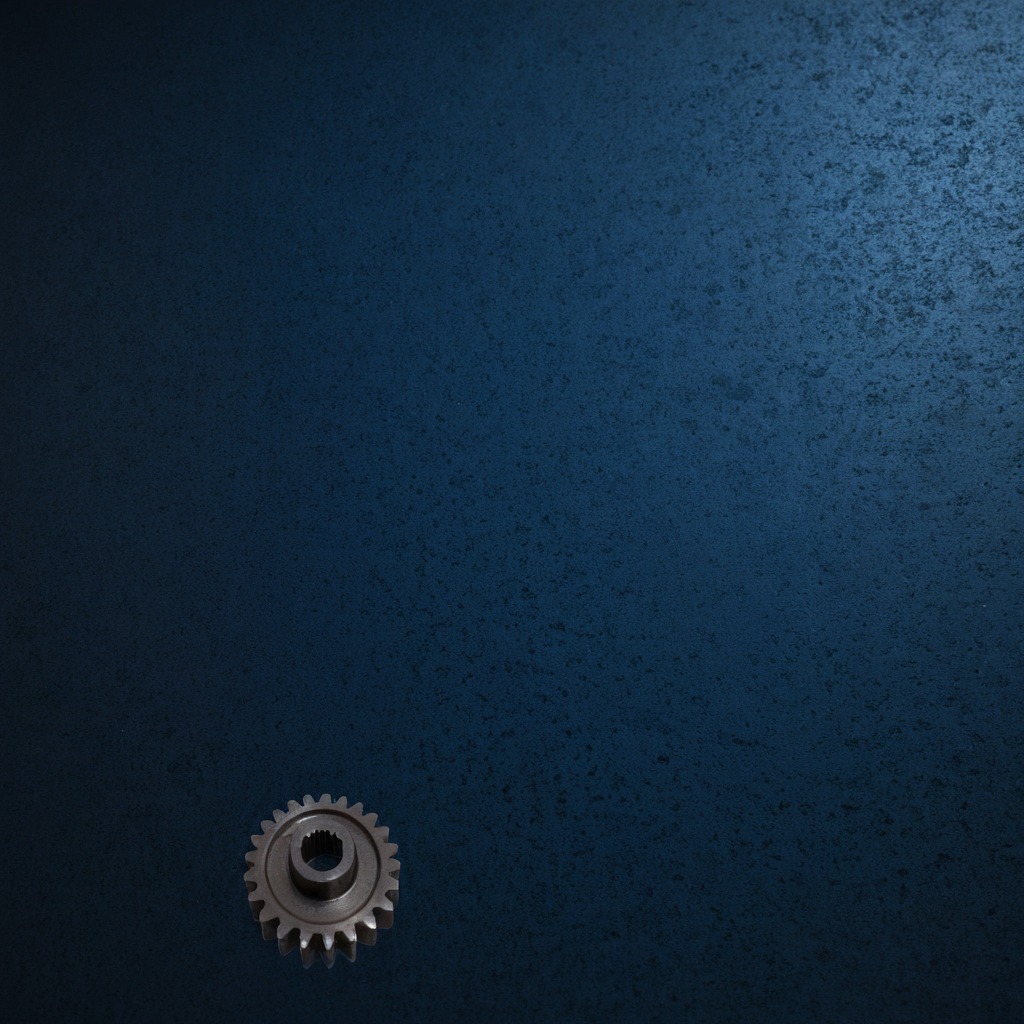
A steel gear with teeth is lying on the clean granite tabletop.